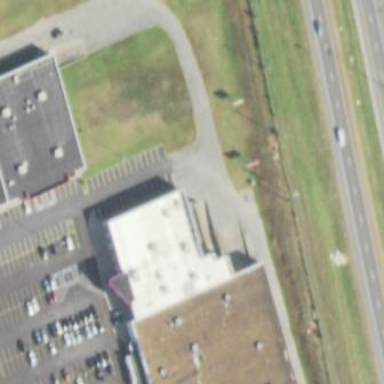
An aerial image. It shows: Fitness centre on leisure land.